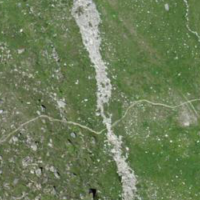
EUNIS habitat code: 31
Species observed at this site:
Empetrum nigrum
Bartsia alpina